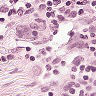
Metastatic tissue present: no